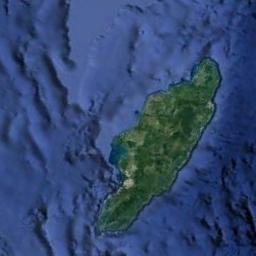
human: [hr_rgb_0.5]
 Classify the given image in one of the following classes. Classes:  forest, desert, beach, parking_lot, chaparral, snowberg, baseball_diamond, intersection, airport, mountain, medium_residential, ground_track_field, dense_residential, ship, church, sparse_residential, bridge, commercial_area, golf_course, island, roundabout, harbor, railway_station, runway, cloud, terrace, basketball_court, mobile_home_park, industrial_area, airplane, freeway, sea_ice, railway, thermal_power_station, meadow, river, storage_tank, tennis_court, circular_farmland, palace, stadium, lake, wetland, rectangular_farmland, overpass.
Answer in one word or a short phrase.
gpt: island